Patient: sex F, age 86
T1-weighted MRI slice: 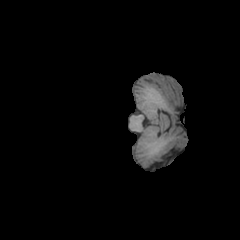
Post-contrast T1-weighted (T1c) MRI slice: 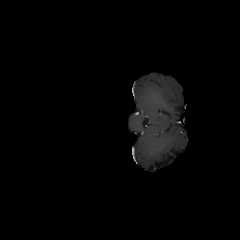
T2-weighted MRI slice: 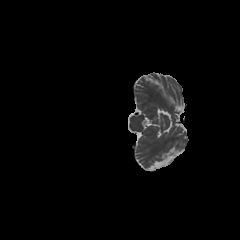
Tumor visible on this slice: no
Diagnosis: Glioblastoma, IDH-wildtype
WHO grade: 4